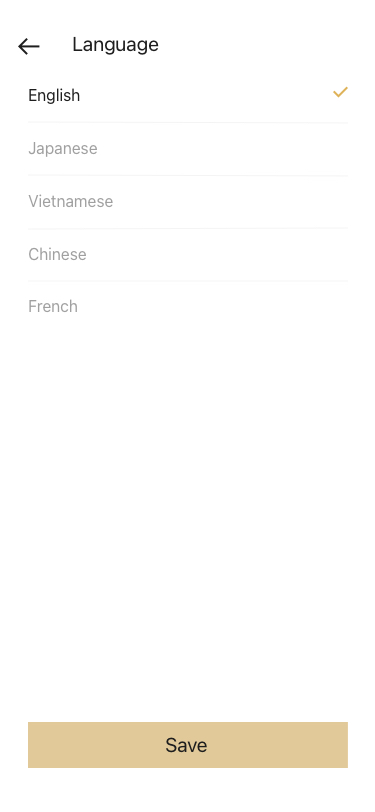
Text in this UI design:
English
Japanese
Vietnamese
Chinese
French
Save
Language